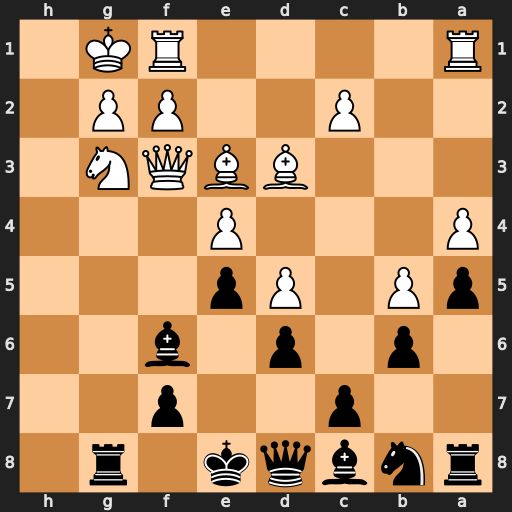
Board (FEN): rnbqk1r1/2p2p2/1p1p1b2/pP1Pp3/P3P3/3BBQN1/2P2PP1/R4RK1
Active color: b
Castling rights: q
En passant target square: -
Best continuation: Bg4 Qxg4 Rxg4